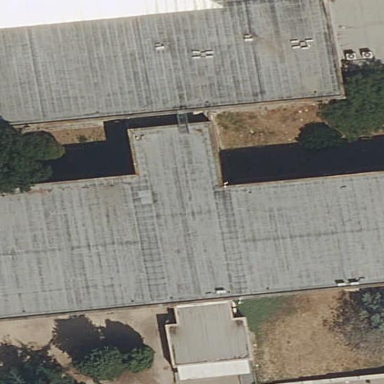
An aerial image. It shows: Part of building.